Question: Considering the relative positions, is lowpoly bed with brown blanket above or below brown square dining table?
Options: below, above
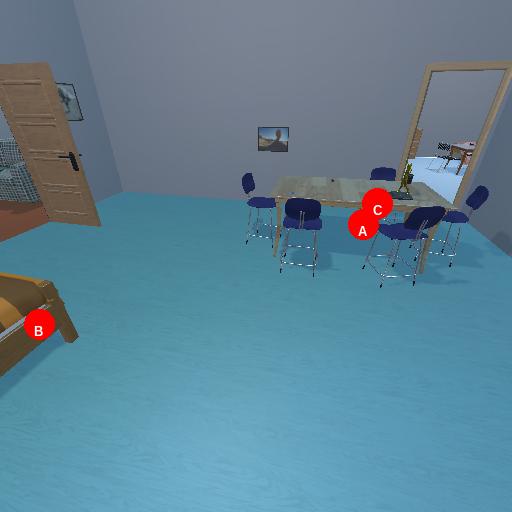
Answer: below